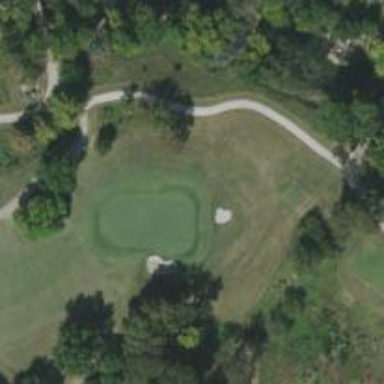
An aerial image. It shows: Golf hole.